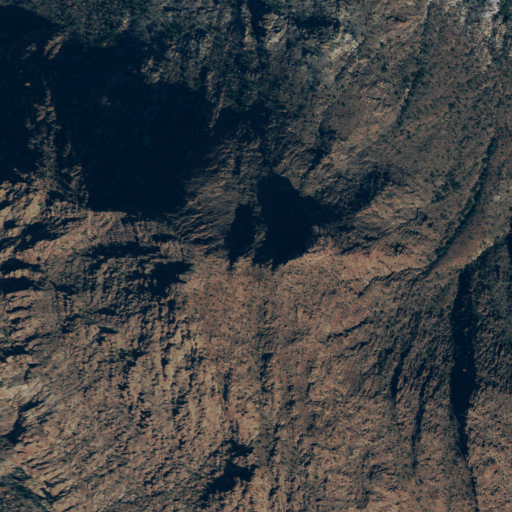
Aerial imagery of mountain in Texas named Bee Mountain containing shrub and grassland